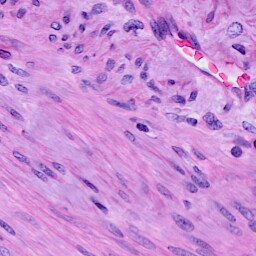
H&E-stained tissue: Cervix